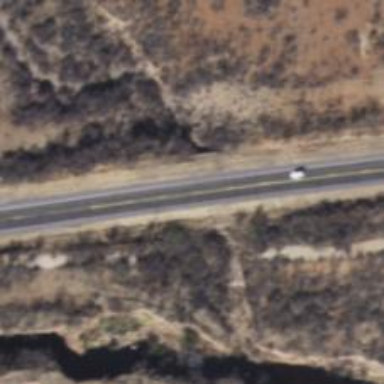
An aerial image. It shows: Trunk highway bridge with asphalt surface.